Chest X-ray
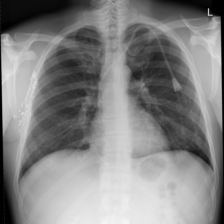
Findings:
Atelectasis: negative
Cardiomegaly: negative
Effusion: negative
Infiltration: negative
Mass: negative
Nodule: negative
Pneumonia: negative
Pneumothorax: negative
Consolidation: negative
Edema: negative
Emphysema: negative
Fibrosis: negative
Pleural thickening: negative
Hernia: negative